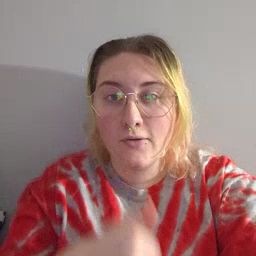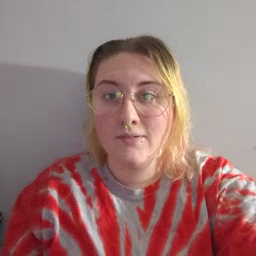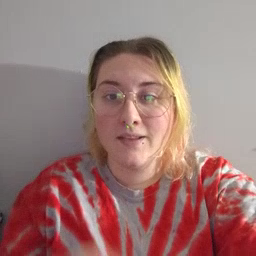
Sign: girl